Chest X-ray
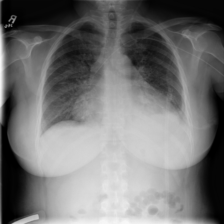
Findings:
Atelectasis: negative
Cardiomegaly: positive
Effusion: positive
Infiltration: positive
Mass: negative
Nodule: negative
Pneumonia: negative
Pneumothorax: negative
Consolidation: negative
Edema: negative
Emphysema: negative
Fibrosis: negative
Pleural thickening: negative
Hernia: negative